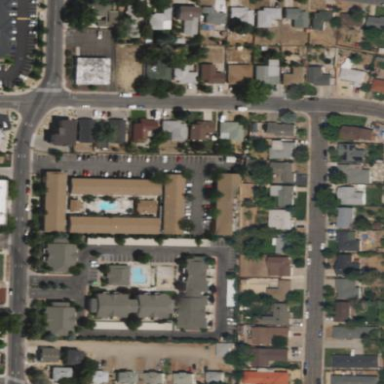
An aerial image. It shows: Residential area composed of single-family homes.